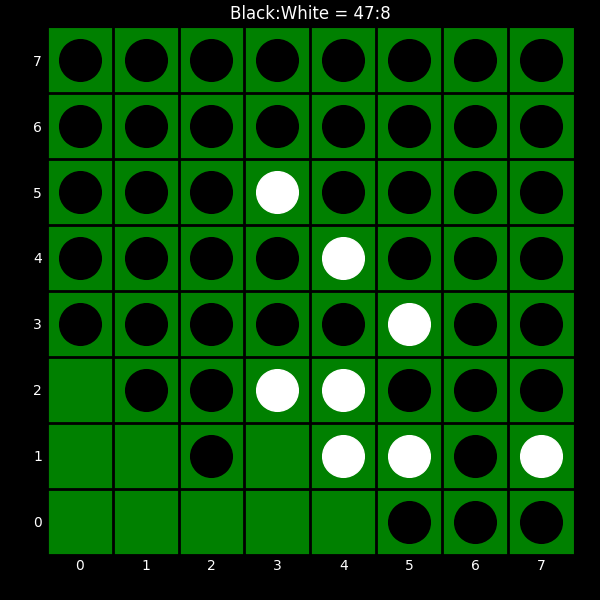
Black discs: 47
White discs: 8